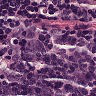
Metastatic tissue present: no